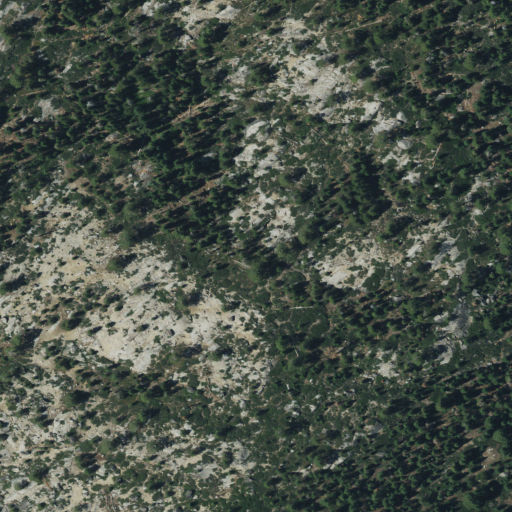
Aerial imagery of valley in California named Onion Valley containing evergreen forest and shrub